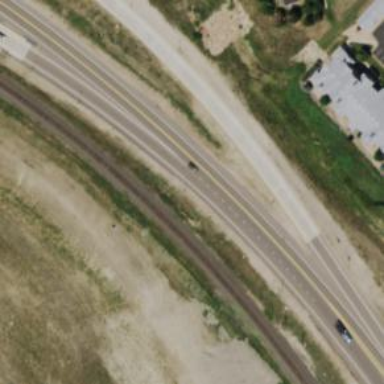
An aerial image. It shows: Asphalt road with primary link designation.